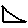
Label: triangle